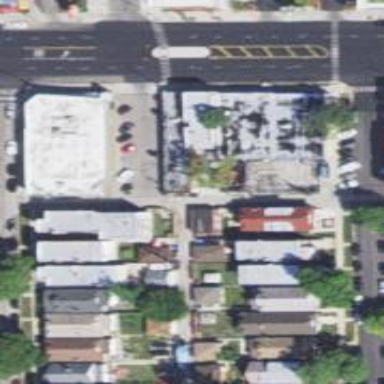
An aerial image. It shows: Alleyway designated as service road.